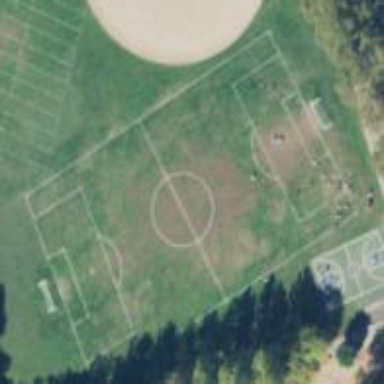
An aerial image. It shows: Soccer pitch for leisure land activities.